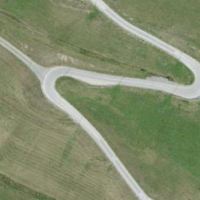
EUNIS habitat code: 26
Species observed at this site:
Trifolium repens
Echium vulgare